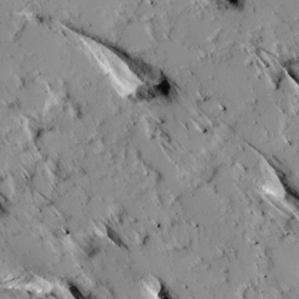
Label: non_frost